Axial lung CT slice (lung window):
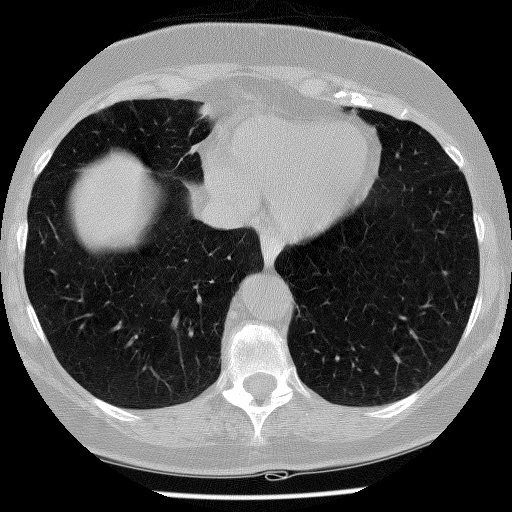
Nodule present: no